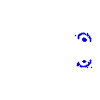
Particle: pion